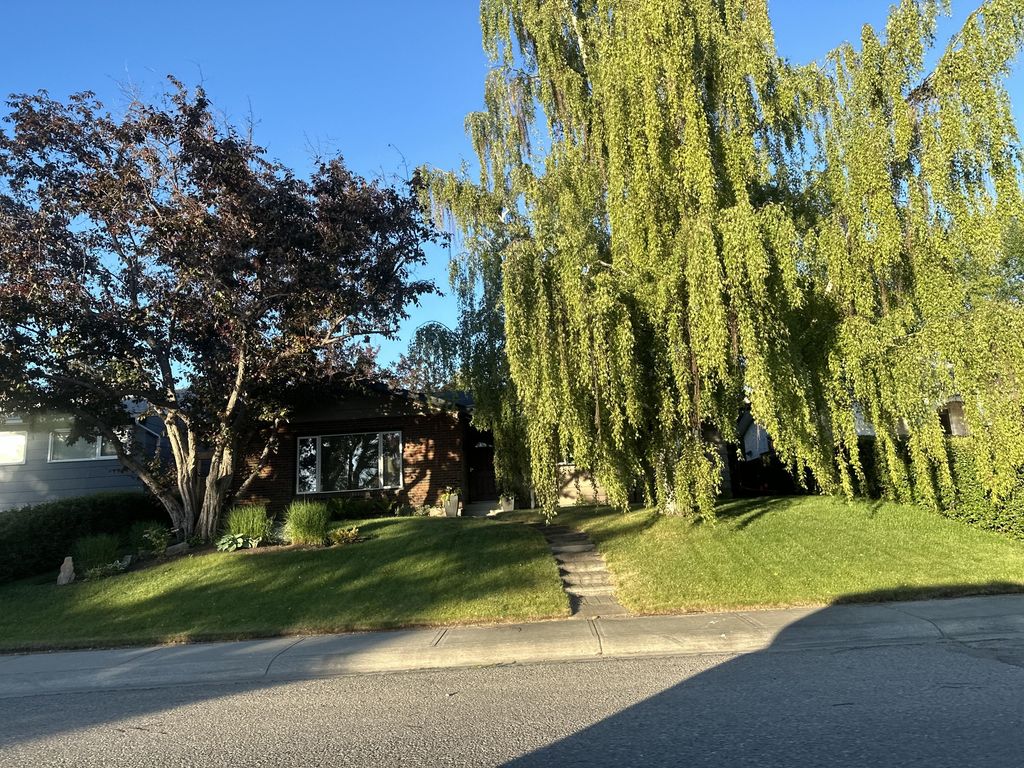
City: calgary